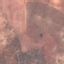
Land use / land cover class: PermanentCrop